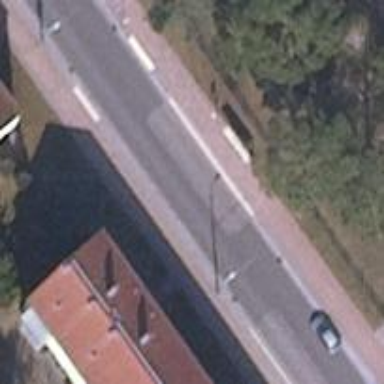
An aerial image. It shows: Public transport stop position.